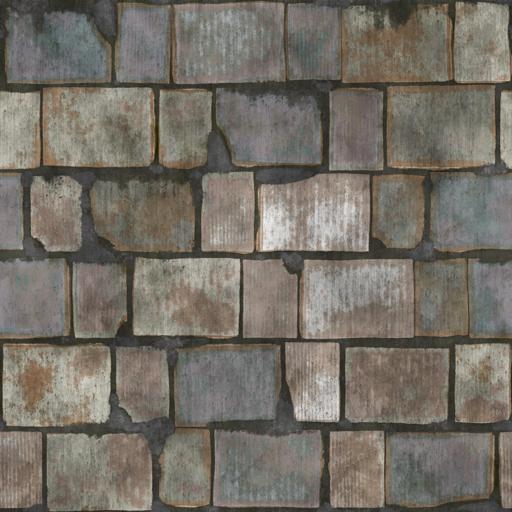
Tags: beige brick bricks mortar sloppy stone wall